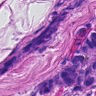
Metastatic tissue present: yes